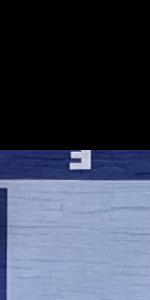
Label: Empty